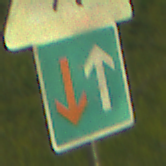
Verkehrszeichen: VorrangVorGegenverkehr
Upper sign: FussgaengerLinks
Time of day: Night
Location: Outdoor (Urban)
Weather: PartlyCloudy
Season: NotSpecified
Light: Artificial